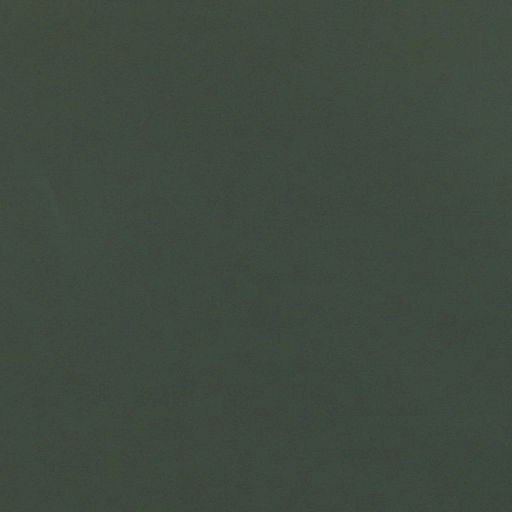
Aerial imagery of valley in Wyoming named Chokecherry Gulch containing open water, barren land, and herbaceous wetlands